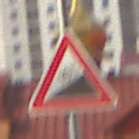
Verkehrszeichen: Steigung10
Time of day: MorningAfternoon
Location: Outdoor (Urban)
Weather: PartlyCloudy
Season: NotSpecified
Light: Natural